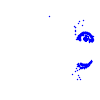
Particle: electron